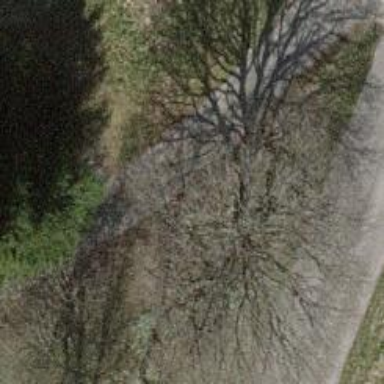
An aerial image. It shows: Driveway with ground surface.